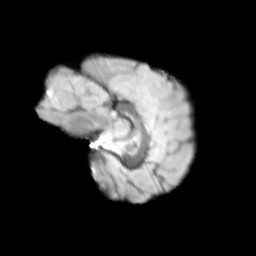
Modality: T2w
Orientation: sagittal
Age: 10
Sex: male
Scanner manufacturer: siemens
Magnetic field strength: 3 T
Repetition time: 3.8 s
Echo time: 0.07 s